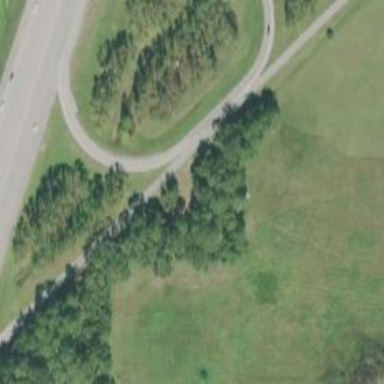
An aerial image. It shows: Trunk link highway.